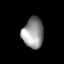
Tissue: prostate
Cell type: T cells
Senescence score: 0.6857
Nuclear area (px): 622
Mean DAPI intensity: 149.568